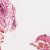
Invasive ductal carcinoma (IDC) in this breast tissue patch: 0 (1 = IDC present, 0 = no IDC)